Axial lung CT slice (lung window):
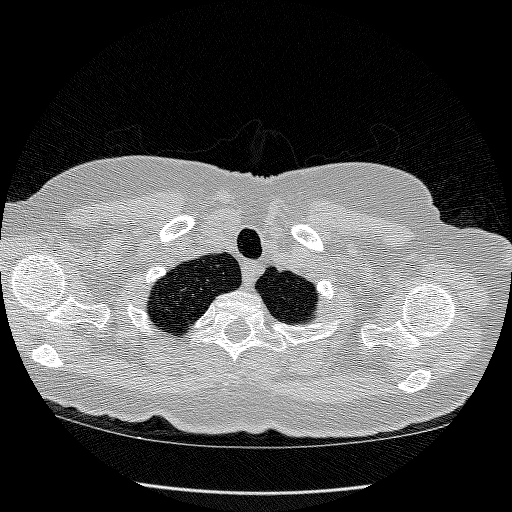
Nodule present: no